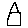
Label: house